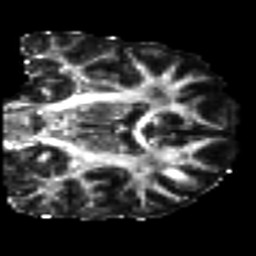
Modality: FA
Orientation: coronal
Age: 24
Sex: male
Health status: ill
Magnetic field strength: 3 T
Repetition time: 9 s
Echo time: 0.093 s